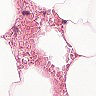
Metastatic tissue present: no